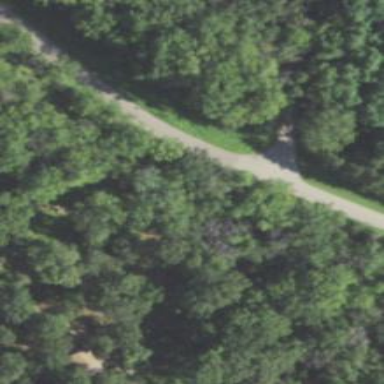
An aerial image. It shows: Driveway.